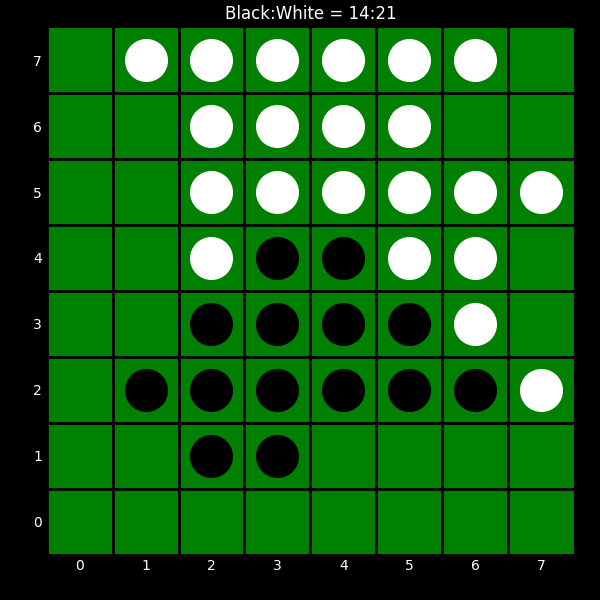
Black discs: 14
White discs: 21